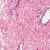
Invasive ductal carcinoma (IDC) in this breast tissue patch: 0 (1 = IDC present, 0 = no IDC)